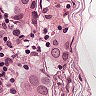
Metastatic tissue present: yes